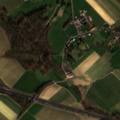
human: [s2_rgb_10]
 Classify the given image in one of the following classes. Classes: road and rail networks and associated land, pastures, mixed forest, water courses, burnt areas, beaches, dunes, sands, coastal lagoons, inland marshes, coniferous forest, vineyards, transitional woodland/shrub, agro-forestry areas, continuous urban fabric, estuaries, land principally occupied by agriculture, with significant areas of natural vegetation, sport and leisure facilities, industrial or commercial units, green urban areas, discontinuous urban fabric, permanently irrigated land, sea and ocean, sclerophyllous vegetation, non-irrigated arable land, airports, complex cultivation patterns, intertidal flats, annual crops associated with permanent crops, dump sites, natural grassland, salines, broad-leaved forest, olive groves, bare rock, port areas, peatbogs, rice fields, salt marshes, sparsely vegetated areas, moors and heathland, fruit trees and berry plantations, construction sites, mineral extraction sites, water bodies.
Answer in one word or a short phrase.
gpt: discontinuous urban fabric, non-irrigated arable land, pastures, complex cultivation patterns, broad-leaved forest